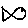
Label: fish